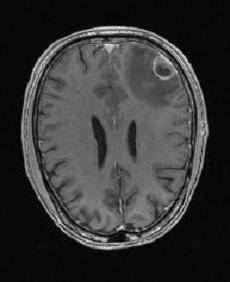
Label: notumor